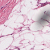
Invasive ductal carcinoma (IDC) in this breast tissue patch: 0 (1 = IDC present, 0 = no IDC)